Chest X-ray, AP view. Patient: 63 years old, sex M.
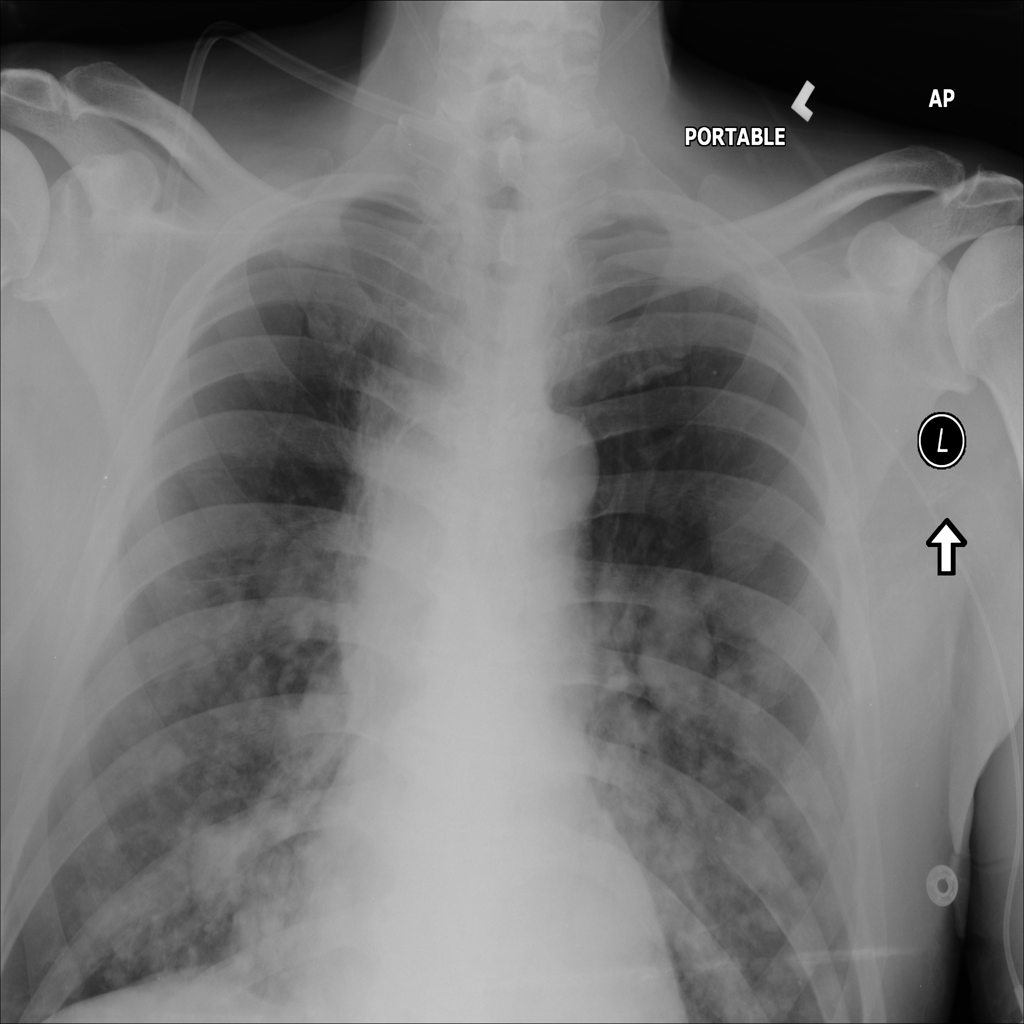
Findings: Consolidation, Nodule